Field crop: maize
Growth stage: 2
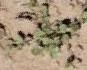
Species: convolvulus